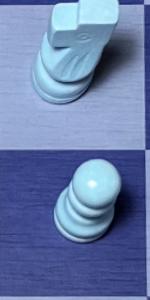
Label: Pawn_White